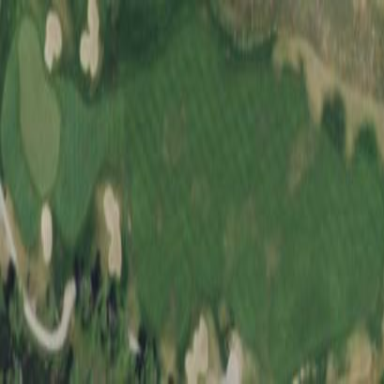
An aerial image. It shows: Grassy area designated as golf fairway.